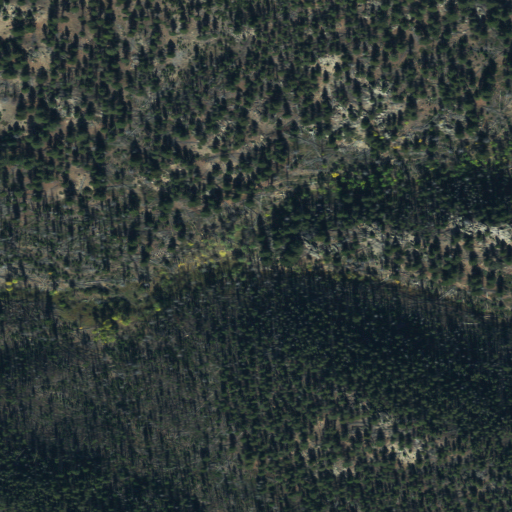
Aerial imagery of valley in Montana named Decker Gulch containing evergreen forest and shrub